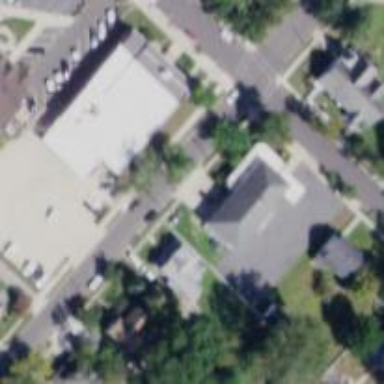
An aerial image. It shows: Building that serves as post office.